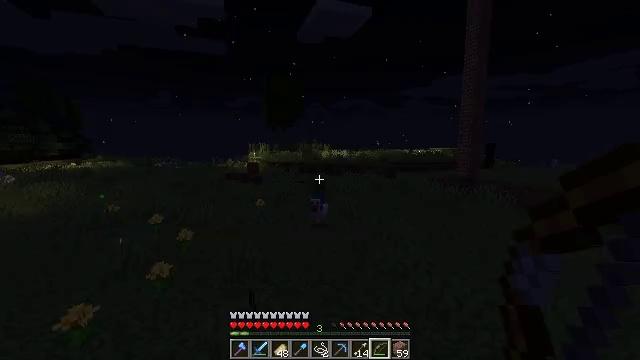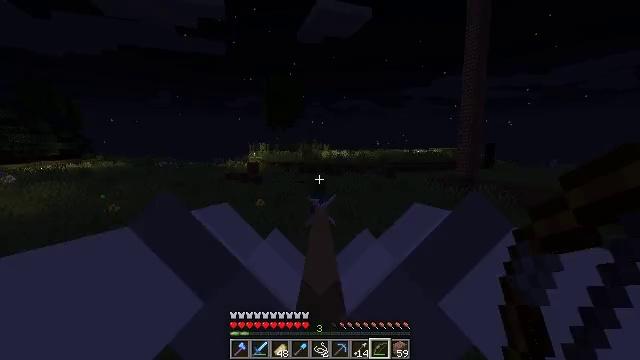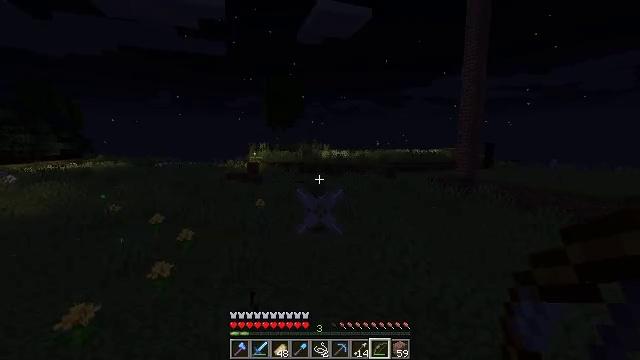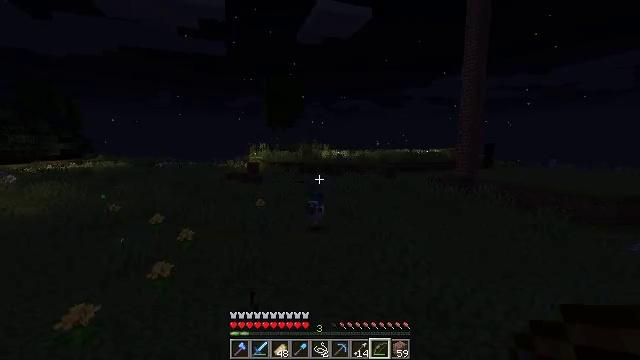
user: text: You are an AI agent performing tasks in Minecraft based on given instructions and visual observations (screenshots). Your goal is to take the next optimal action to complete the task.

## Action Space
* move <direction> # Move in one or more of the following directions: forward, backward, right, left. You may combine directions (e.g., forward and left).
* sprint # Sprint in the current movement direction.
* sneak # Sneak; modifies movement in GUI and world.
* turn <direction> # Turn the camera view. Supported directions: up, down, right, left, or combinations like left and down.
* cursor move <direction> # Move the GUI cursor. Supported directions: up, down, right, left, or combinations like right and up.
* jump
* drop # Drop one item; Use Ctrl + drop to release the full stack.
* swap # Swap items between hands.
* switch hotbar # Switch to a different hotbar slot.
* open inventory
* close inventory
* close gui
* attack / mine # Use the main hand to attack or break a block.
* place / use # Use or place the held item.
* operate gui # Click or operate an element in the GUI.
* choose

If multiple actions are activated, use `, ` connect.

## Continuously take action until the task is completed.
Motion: motion action
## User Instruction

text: Kill mobs.
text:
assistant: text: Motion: no_op
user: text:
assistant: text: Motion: no_op
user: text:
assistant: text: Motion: no_op
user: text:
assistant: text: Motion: no_op